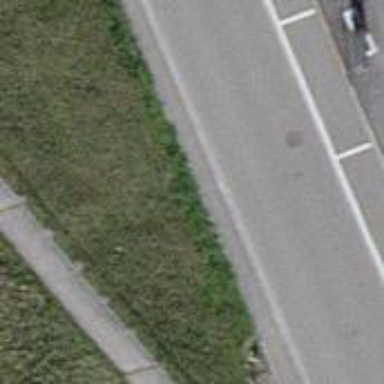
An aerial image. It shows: Sidewalk.